Question: How would you render a BitmapFilter (such as DropShadowFilter) applied to a sprite, to a seperate BitmapData Layer? which would then be placed beneath all objects.
For instance if you have two rectangular sprites overlapping each other, with a DropShadowFilter applied to each, the result would be the filter overlaying and obscuring the other rectangular sprite - as shown below.
each filter may have different settings and so I cant just apply a uniform filter to a containing sprite. ideally this solution will be scalable to handle many animated sprites at the same time.

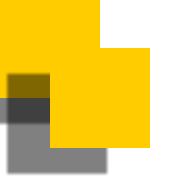
Answer: I'd say the easiest way to do this is to keep an outline copy of each of your Sprites, to which you apply the DropShadowFilter. On the filter, set 'dropShadowFilter.hideObject = true;' - this will render only the shadow. Then add all the outline shadows to a single container Sprite and use 'addChildAt(container,0)', so it will be rendered below everything else.